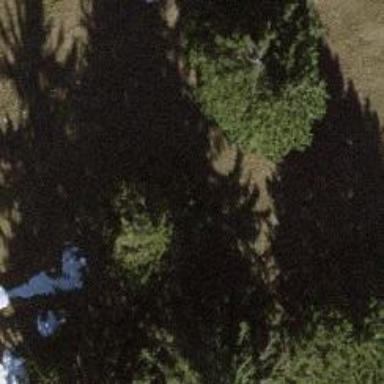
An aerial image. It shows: Beautiful tree in nature.